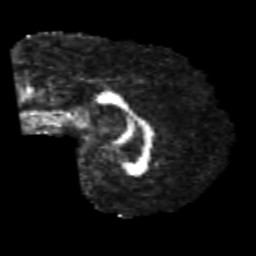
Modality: FA
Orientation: sagittal
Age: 22
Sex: male
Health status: healthy
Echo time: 0.074 s